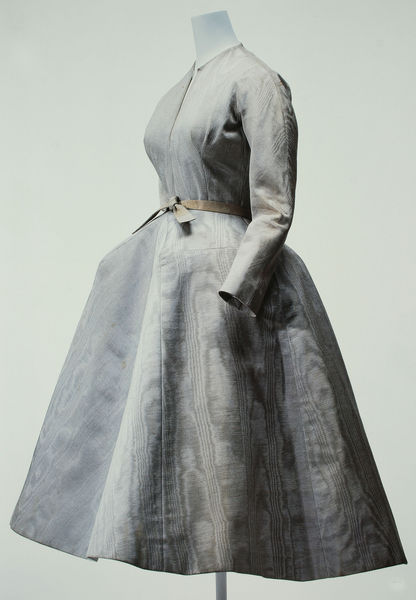
Titel: Tageskleid
Künstler: Christian Dior
Standort: Kyoto (Japan)
Institution: Kyoto Costume Institute
Schlagwörter: körper, schatten, weiß, grün, ausschnitt, braun, brust, busen, elegant, frau, grau, hell, holz, kleid, kleider, paris, schwarz, dame, gürtel, beige, hochformat, mode, muster, rock, schleife, anzug, falten, kleidung, knoten, kragen, silber, weit, ärmel, hals, figur, gewand, kostüm, mantel, stoff, stoffe, schön, seide, taille, japan, modell, hart, monochrom, cremefarben, steif, robe, gestell, stil, glatt, langweilig, model, fein, geschlossen, abendkleid, foto, fotografie, photographie, gemustert, eng, form, schlicht, schnitt, seite, hässlich, tasche, kunst, puppe, sommerkleid, tracht, kunstgewerbe, einfarbig, hüfte, mittelalter, schwart, tageskleid, reif, ständer, textil, design, reifen, tailliert, ausgestellt, seidenstoff, ballkleid, fünfziger, schimmernd, anziehen, schlitz, hochgeschlossen, wirtschaftswunder, changieren, hochzeitskleid, dior, lange ärmel, langärmelig, langärmlig, knielang, modedesign, kyoto, langarm, chanel, coco chanel, damenkleid, modellkleid, wadenlang, elfenbeinfarben, petticoat, obi, festkleid, tellerrock, schaupuppe, kragenlos, atlasseide, chanell, gde, gre, holzmuster, langärmelink, melliert, moiree, petty coat, reifenkleid, rqw, rwa, rwe, stogg